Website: lowes
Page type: payment
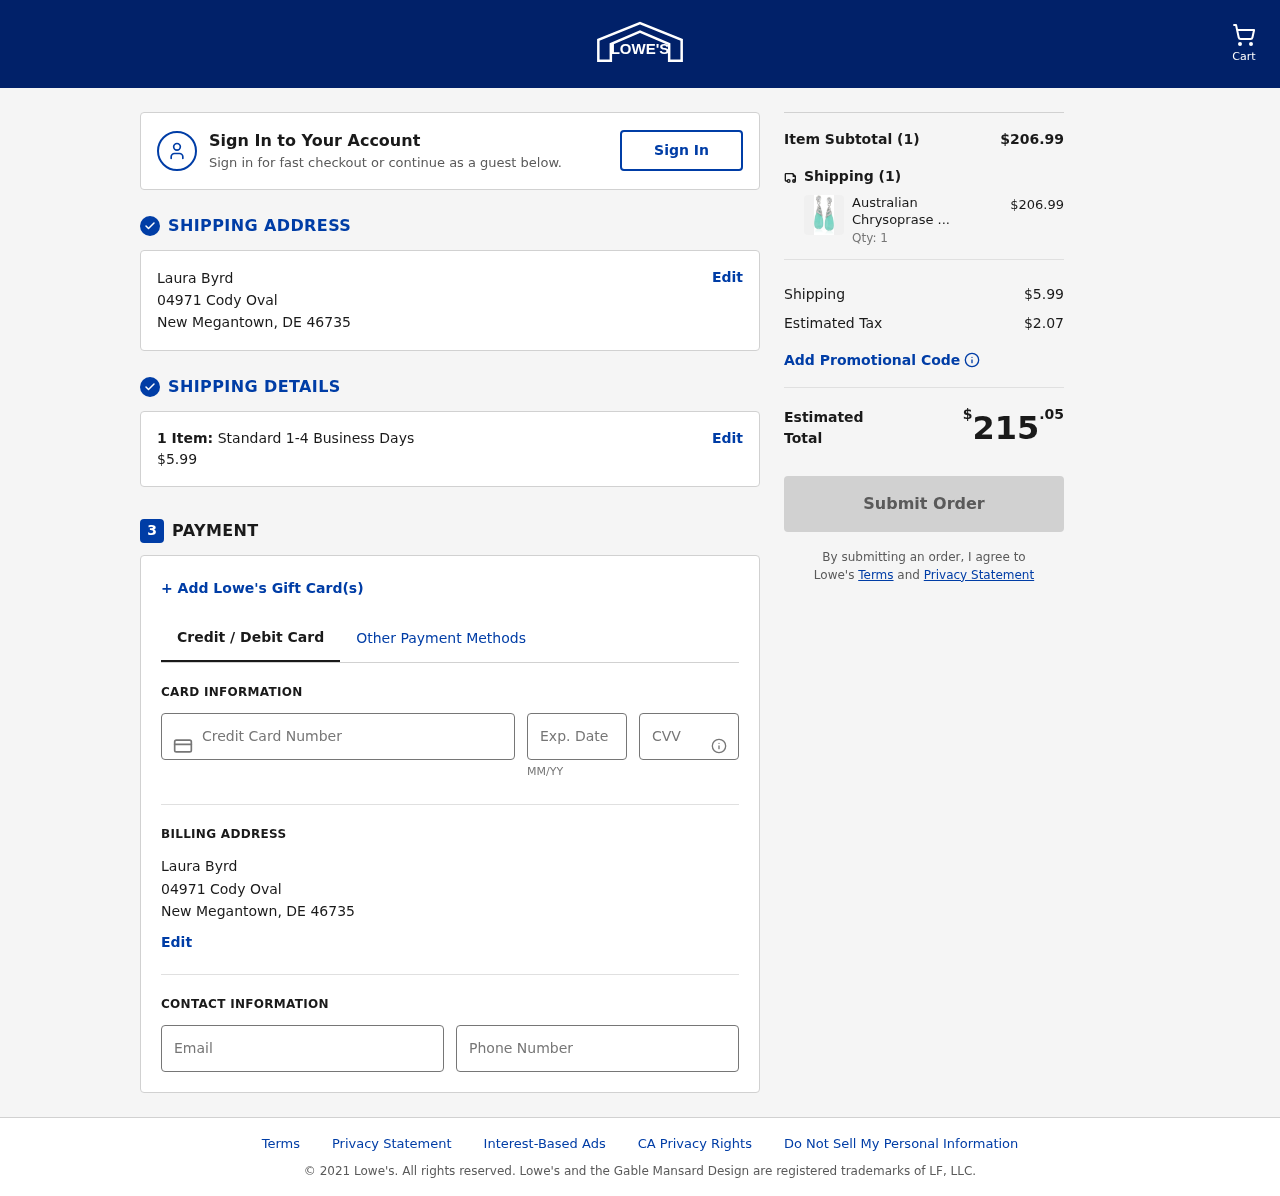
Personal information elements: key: PII_CARD_CVV
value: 820
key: PII_CARD_EXPIRY
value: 12/29
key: PII_CARD_NUMBER
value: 2234 2710 8128 9887
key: PII_CITY
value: New Megantown
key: PII_EMAIL
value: lbyrd@gmail.com
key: PII_FULLNAME
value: Laura Byrd
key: PII_PHONE
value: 3254881338
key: PII_POSTCODE
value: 46735
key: PII_STATE_ABBR
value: DE
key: PII_STREET
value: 04971 Cody Oval
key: PII_FULLNAME2
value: Laura Byrd
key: PII_STREET2
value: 04971 Cody Oval
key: PII_CITY2
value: New Megantown
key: PII_STATE_ABBR2
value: DE
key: PII_POSTCODE2
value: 46735
Product elements: key: PRODUCT1_NAME
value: Australian Chrysoprase Elongated with Cubic Zirconia Overlay Teardrop Earrings
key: PRODUCT1_PRICE
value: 206.99
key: PRODUCT1_QUANTITY
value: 1
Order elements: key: ORDER_NUM_ITEMS
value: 1
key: ORDER_SHIPPING_COST
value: $5.99
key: ORDER_NUM_ITEMS2
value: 1
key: ORDER_SUBTOTAL
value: $206.99
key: ORDER_NUM_ITEMS3
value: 1
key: ORDER_SHIPPING_COST2
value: $5.99
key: ORDER_TAX
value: $2.07
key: ORDER_TOTAL
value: $215.05